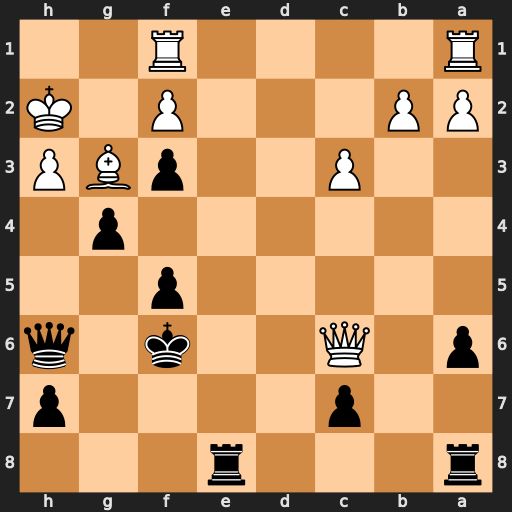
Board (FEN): r3r3/2p4p/p1Q2k1q/5p2/6p1/2P2pBP/PP3P1K/R4R2
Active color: b
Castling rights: -
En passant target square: -
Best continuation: Re6 Qxe6+ Kxe6